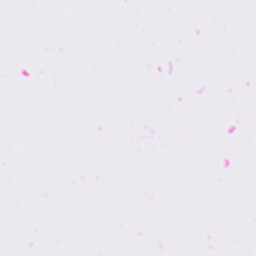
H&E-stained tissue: Lung